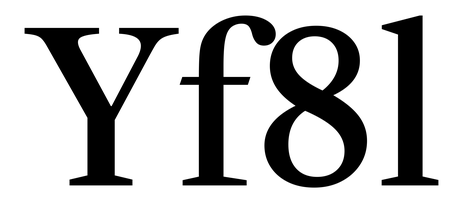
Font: LibreCaslonText_Medium